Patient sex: F
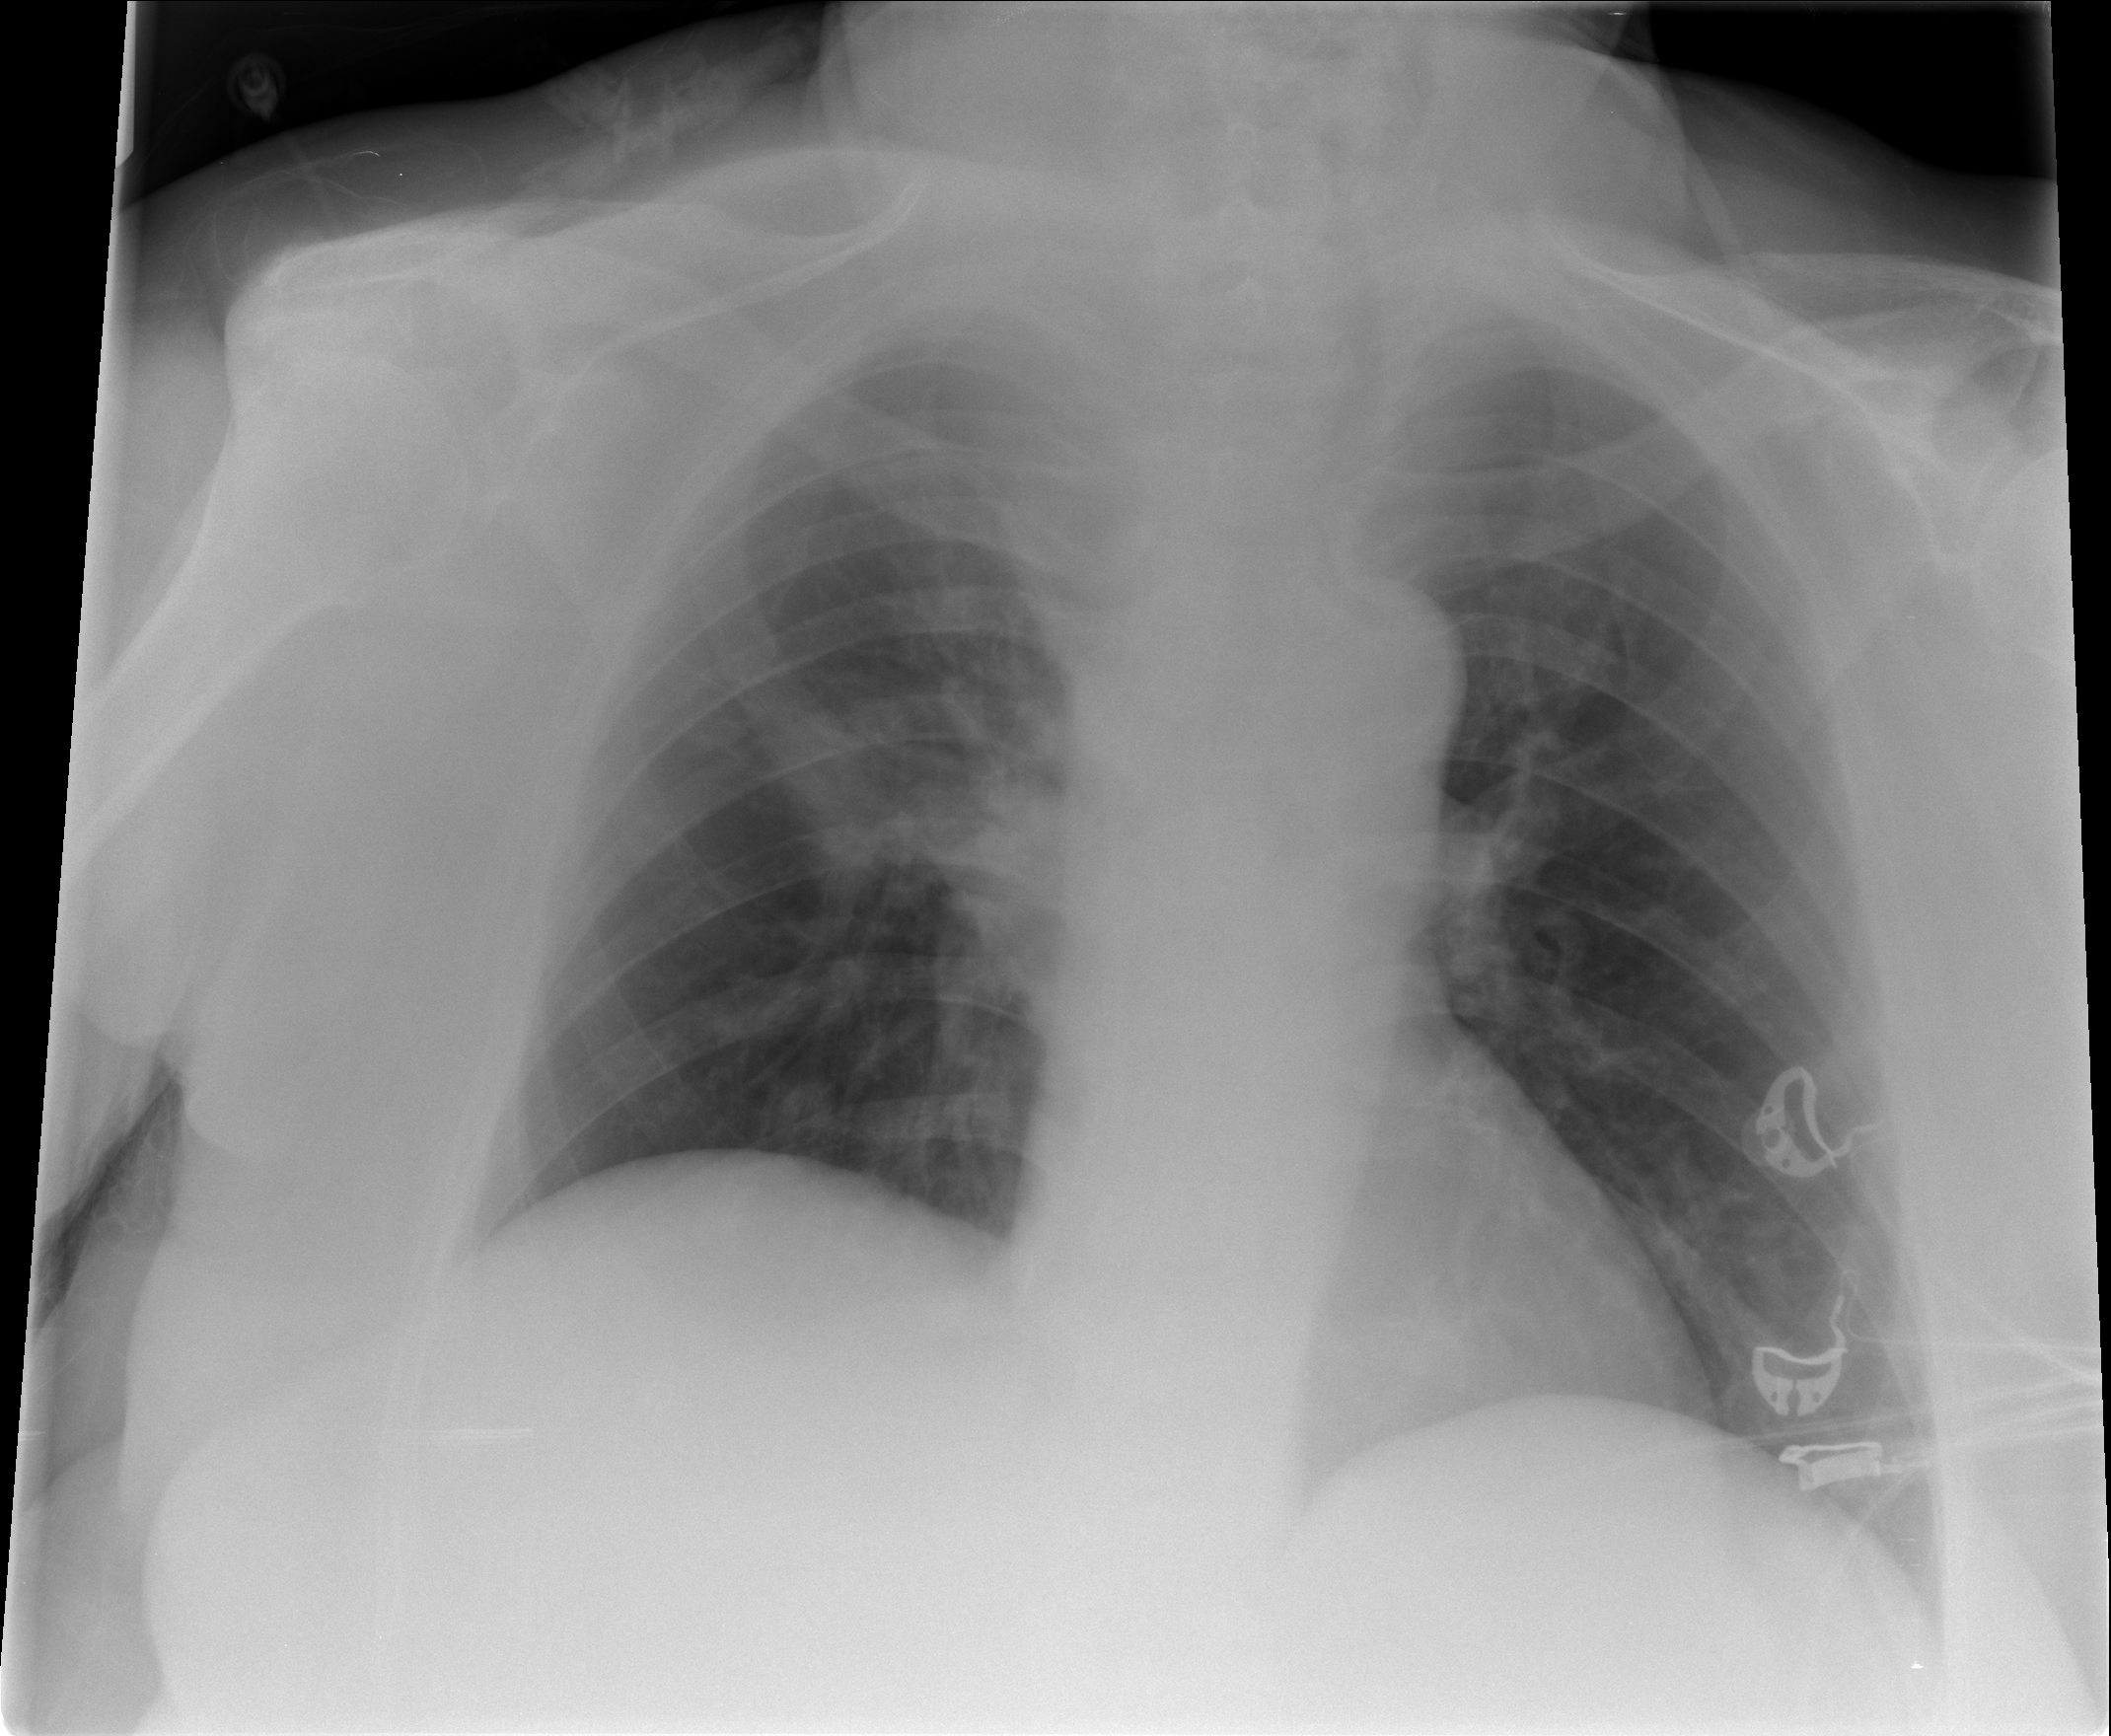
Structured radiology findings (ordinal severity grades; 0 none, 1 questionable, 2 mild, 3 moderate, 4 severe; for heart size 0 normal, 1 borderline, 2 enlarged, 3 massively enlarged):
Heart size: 0
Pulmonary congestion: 0
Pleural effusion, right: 0
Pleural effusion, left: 0
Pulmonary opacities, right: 2
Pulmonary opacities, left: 0
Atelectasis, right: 2
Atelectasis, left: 0